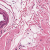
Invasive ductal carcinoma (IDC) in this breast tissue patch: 0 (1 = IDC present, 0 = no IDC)